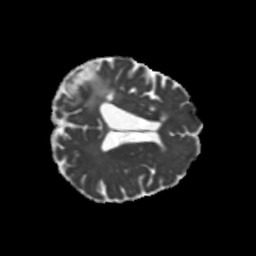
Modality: MD
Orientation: axial
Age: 68
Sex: female
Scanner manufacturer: siemens
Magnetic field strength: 3 T
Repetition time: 5.25 s
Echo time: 0.08 s